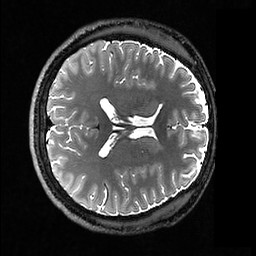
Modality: T2w
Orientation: axial
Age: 22
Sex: male
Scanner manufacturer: ge
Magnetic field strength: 3 T
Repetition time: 3.202 s
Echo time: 0.06663 s